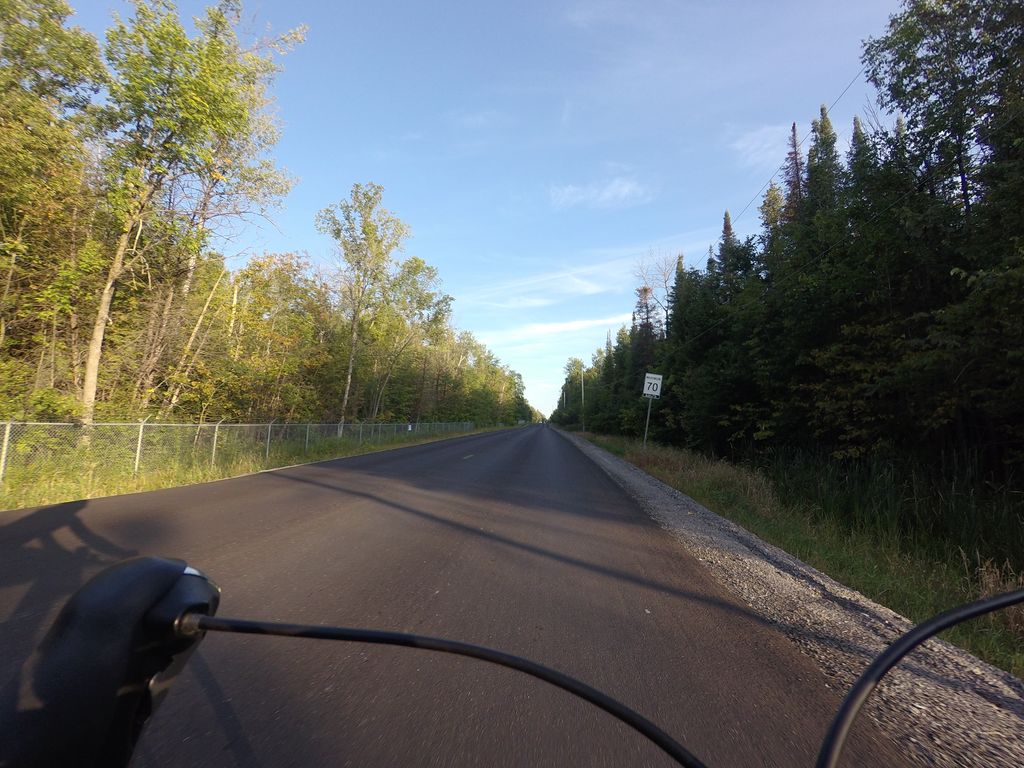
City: ottawa-gatineau